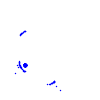
Particle: kaon